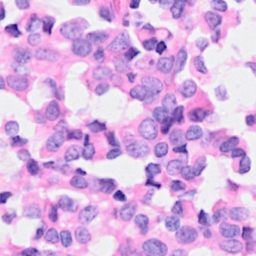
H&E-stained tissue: Breast